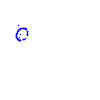
Particle: kaon